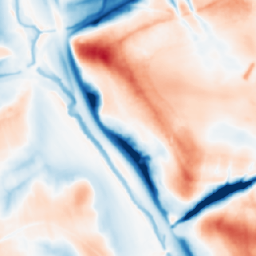
Category: multiscale
Decomposition family: dog_multiscale
Decomposition parameters: sigma_ratio: 2
n_scales: 4
base_sigma: 1
Upsampling method: area
Upsampling parameters: scale: 4
Upsampling scale: 4